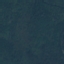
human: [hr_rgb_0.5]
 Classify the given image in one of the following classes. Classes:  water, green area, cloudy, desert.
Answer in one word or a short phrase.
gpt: green area